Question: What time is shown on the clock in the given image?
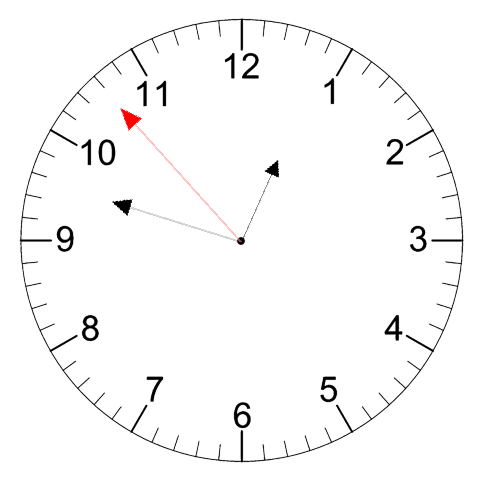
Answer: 12:47:53